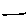
Label: line